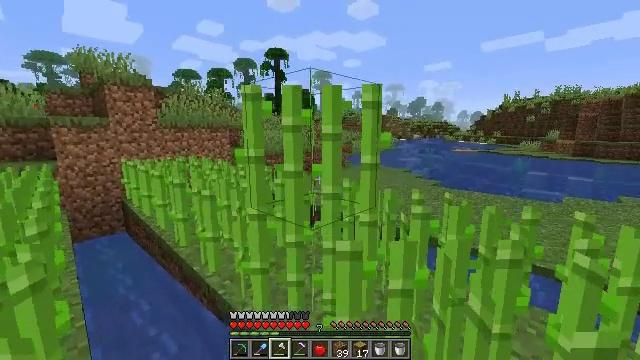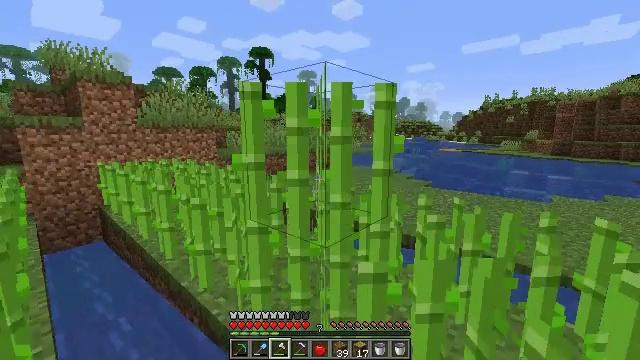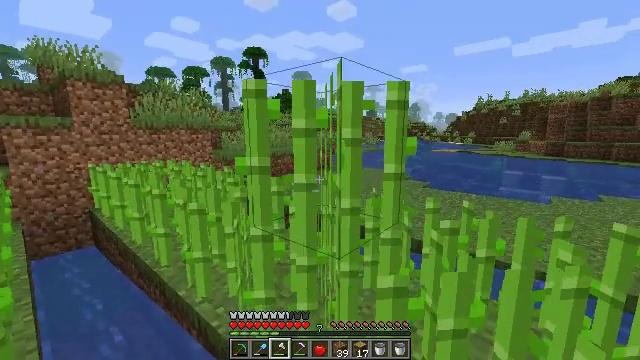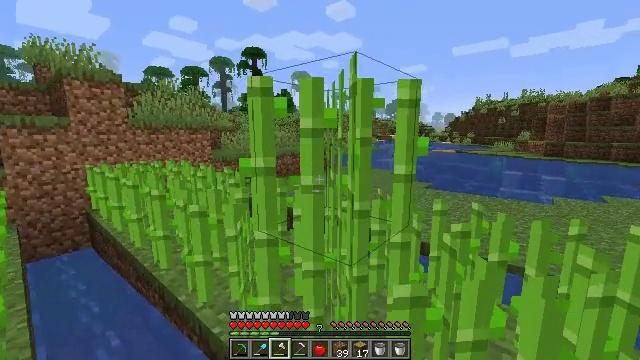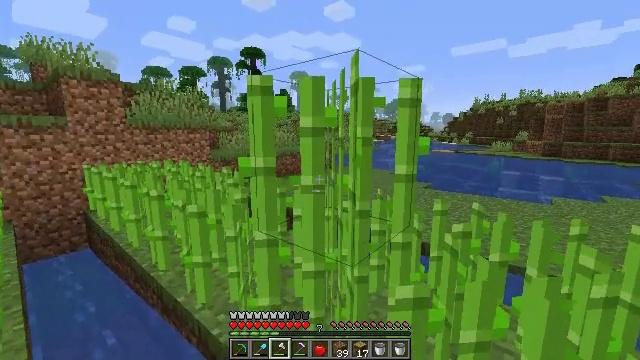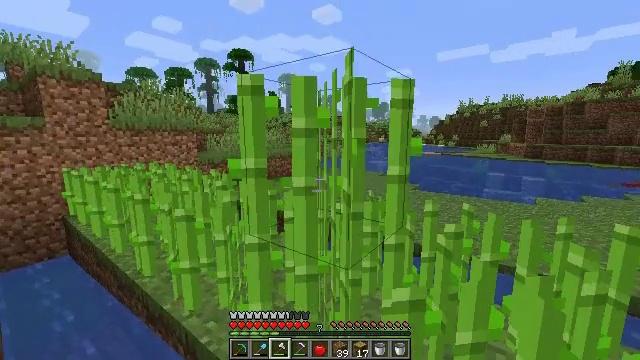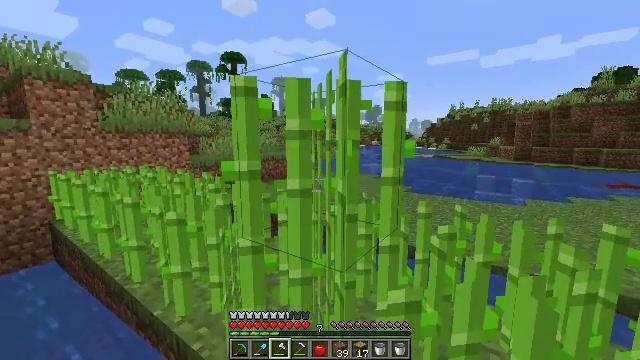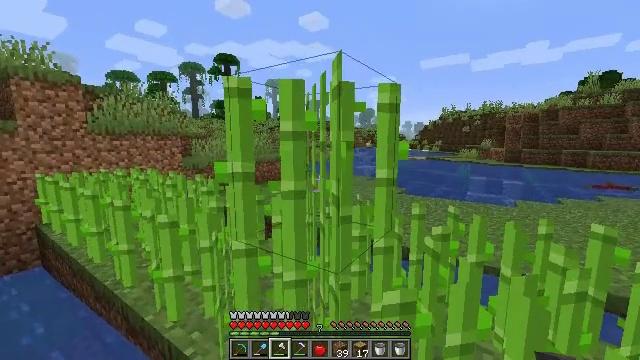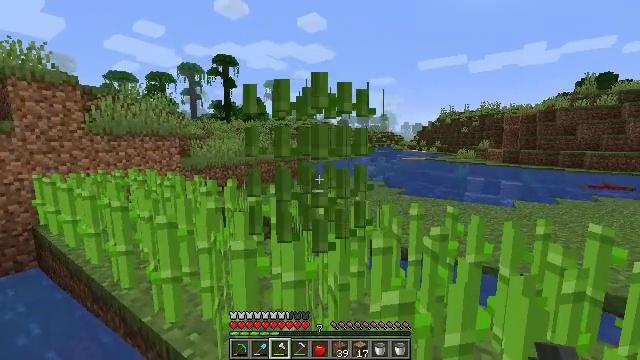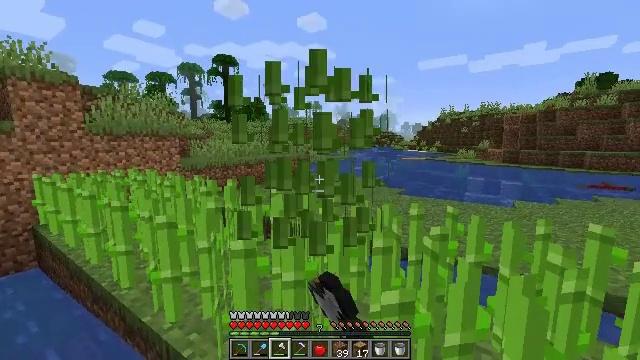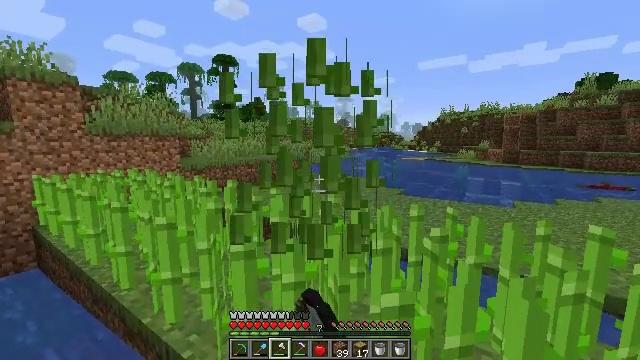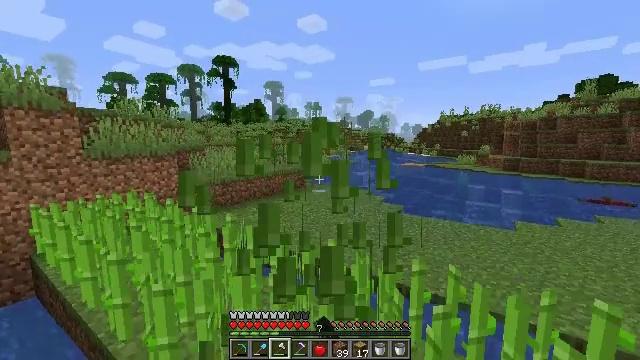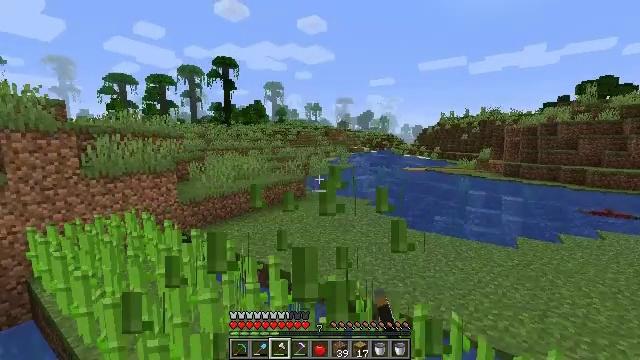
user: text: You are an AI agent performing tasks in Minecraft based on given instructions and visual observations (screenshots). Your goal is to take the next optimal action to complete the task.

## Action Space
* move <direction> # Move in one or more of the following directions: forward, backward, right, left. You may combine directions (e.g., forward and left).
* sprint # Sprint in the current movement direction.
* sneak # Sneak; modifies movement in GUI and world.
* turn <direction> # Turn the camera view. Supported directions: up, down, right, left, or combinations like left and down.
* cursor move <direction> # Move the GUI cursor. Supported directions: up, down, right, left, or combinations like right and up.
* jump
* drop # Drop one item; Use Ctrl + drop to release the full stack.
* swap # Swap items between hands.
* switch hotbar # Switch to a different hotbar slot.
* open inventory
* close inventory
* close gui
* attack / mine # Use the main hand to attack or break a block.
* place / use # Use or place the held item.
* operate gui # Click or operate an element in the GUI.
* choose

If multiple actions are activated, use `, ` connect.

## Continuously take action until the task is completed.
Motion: motion action
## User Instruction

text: Mine the sugar cane near rivers.
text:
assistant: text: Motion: move forward and move left, turn right
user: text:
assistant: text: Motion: turn right
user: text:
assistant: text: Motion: no_op
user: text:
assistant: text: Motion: no_op
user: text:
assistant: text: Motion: turn right
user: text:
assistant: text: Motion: turn right
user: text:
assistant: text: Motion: turn right
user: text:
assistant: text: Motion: attack / mine
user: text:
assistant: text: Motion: attack / mine
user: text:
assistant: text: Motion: move forward, jump
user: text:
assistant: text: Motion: move forward, jump
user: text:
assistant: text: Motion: move forward, jump
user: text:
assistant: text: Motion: jump